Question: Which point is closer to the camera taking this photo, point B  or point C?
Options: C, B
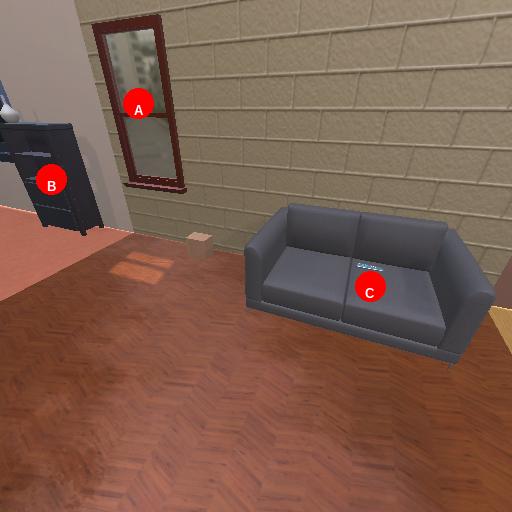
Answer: C